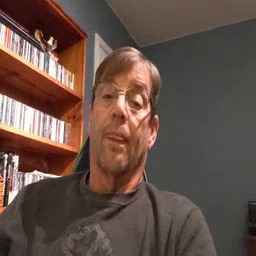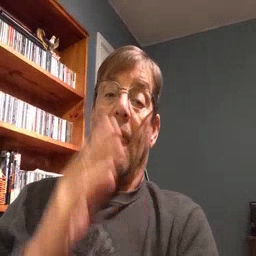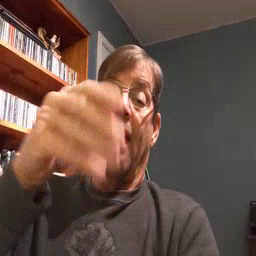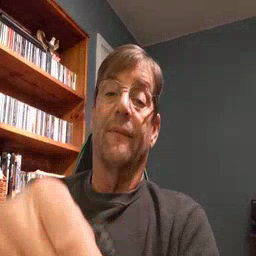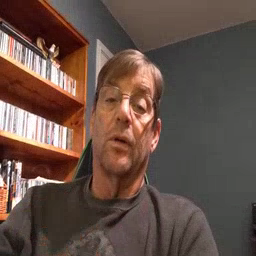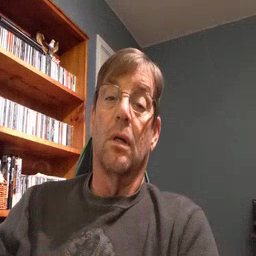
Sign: after